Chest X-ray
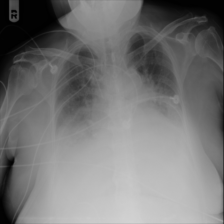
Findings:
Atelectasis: positive
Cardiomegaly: negative
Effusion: positive
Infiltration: positive
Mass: negative
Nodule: negative
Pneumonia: negative
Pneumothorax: negative
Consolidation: negative
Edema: negative
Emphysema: negative
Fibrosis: negative
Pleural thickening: negative
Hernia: negative